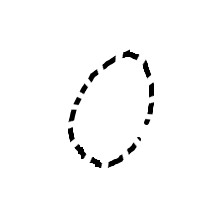
Shape: circle